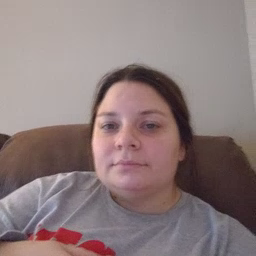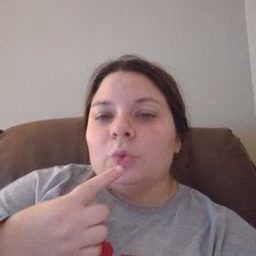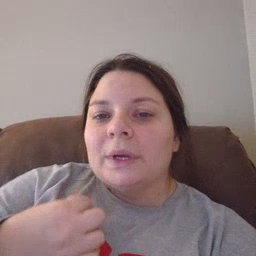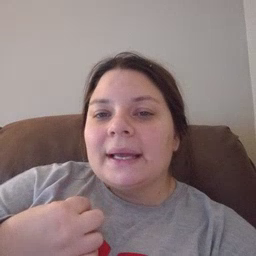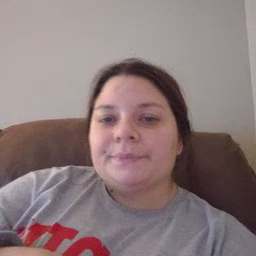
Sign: red